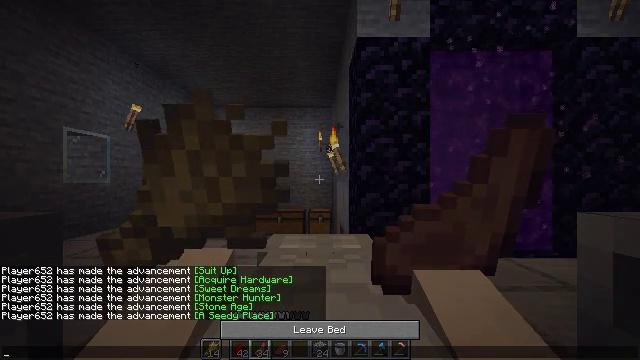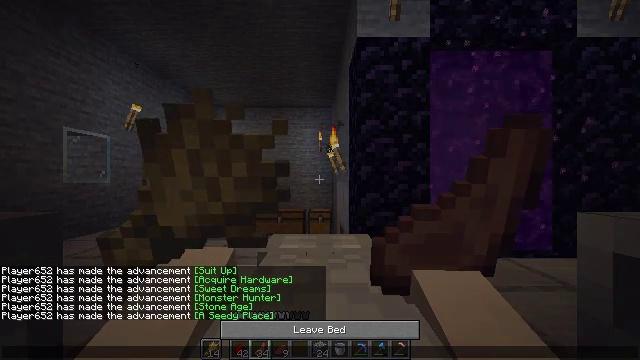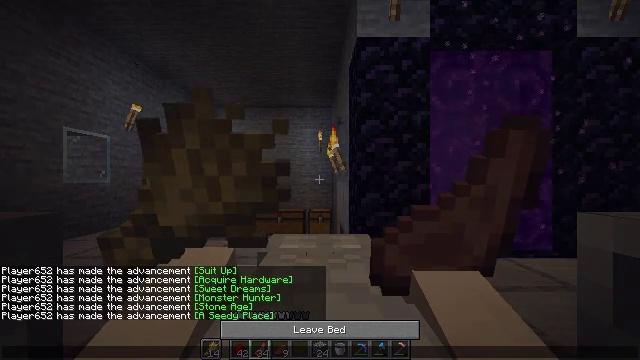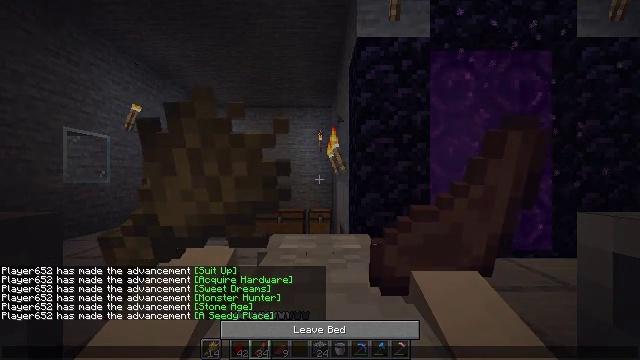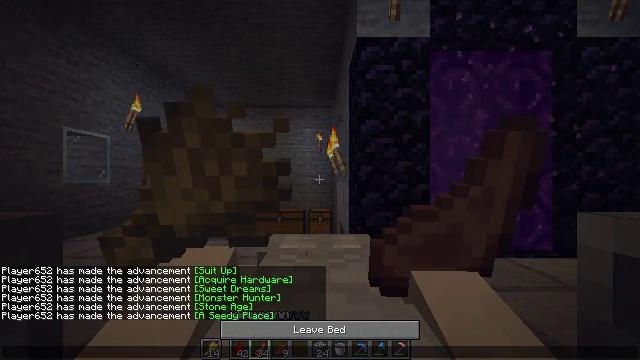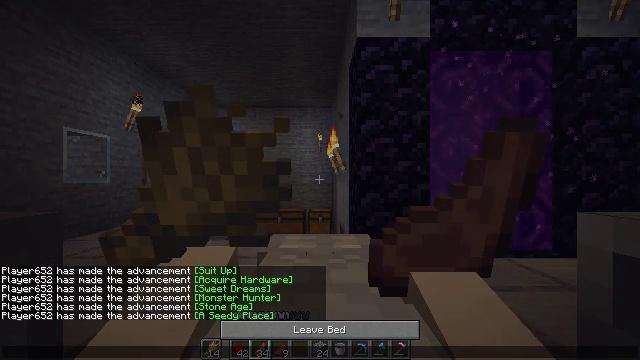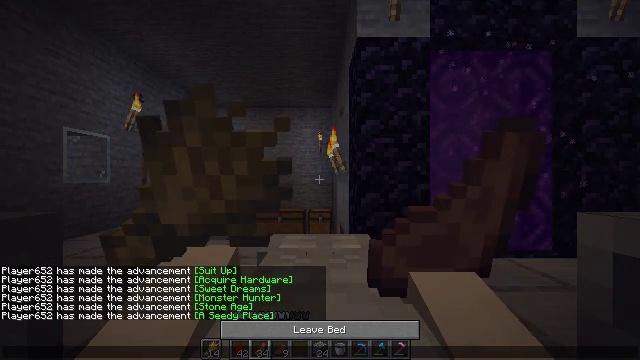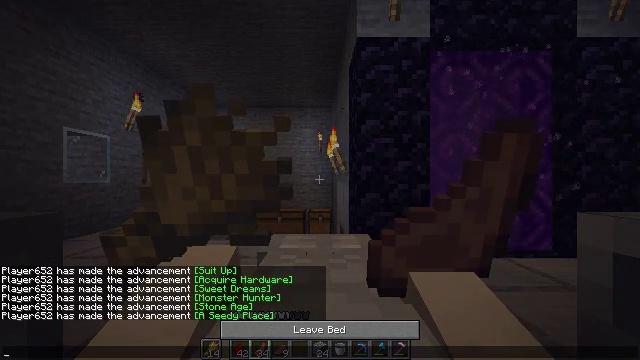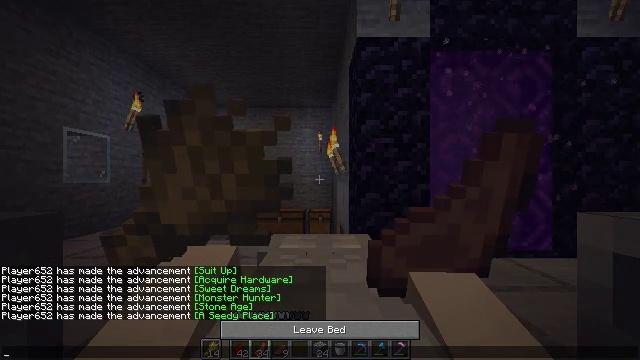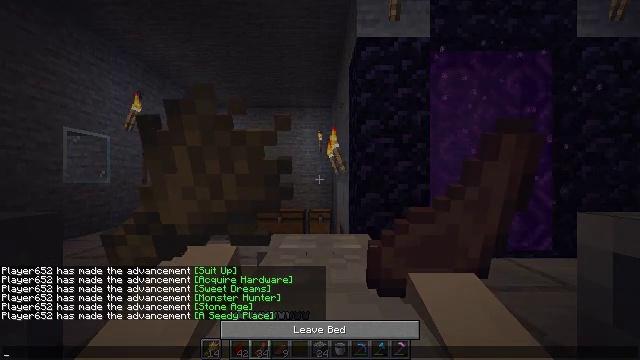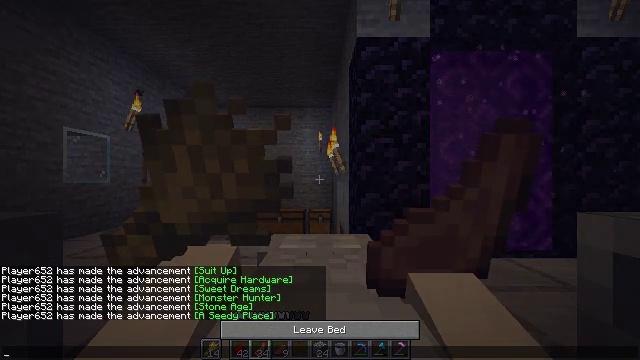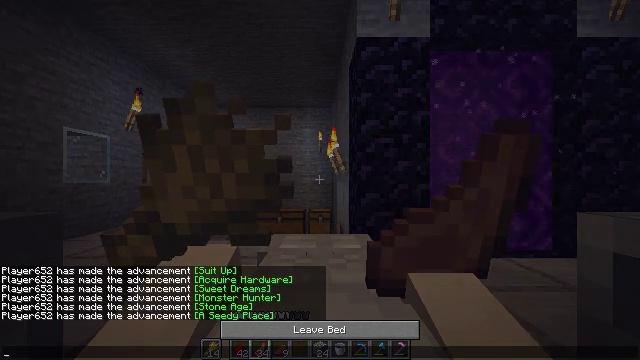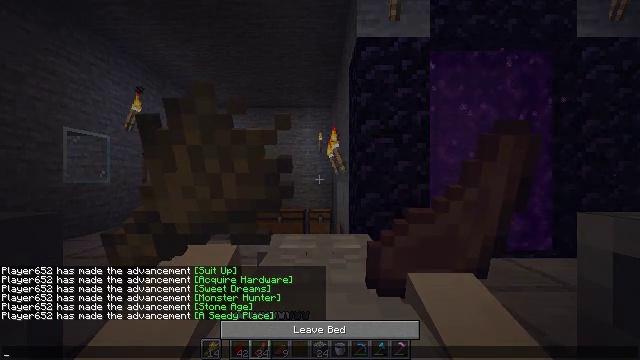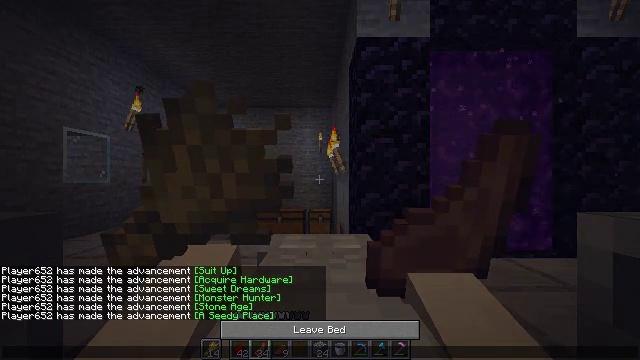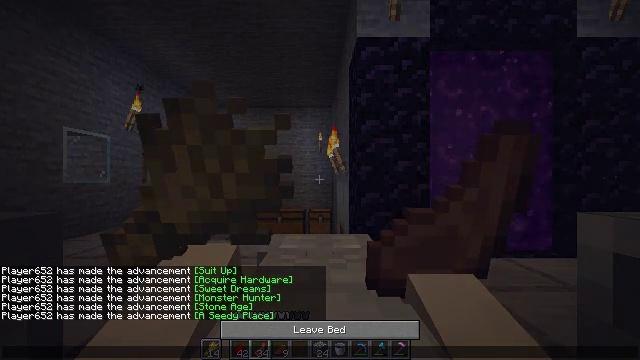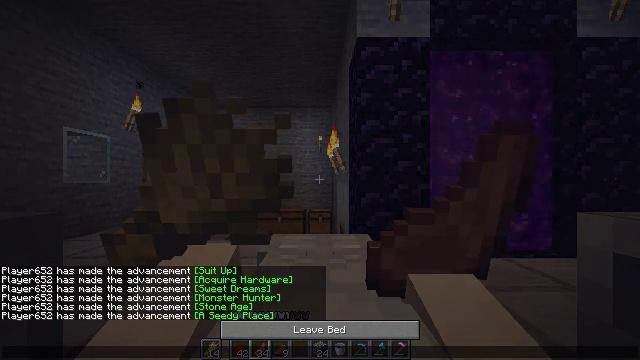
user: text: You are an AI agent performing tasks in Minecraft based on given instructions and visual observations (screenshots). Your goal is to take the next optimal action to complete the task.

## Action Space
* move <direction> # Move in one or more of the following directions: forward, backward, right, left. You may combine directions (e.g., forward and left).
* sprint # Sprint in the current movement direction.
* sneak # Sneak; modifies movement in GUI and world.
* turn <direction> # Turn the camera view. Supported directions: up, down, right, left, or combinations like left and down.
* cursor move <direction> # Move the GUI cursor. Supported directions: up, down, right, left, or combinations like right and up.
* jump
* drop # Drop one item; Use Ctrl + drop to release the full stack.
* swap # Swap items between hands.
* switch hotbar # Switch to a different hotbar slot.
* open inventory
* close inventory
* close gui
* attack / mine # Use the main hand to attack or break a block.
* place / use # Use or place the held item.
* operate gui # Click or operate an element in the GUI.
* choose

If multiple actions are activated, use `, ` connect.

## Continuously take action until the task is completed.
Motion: motion action
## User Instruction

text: Build a spruce fence using the crafting table.
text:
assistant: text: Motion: no_op
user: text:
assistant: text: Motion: no_op
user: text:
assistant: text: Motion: no_op
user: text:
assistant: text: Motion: no_op
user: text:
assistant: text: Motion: no_op
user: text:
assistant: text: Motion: no_op
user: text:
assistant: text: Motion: no_op
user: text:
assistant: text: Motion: no_op
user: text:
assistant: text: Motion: no_op
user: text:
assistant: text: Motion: no_op
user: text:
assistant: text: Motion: no_op
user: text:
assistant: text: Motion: no_op
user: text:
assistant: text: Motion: no_op
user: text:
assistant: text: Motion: no_op
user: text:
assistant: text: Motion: no_op
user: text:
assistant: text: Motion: no_op
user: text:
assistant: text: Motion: no_op
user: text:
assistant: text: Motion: no_op
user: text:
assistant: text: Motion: no_op
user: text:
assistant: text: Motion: no_op
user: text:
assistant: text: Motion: no_op
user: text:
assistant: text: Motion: no_op
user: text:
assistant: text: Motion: no_op
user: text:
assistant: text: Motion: no_op
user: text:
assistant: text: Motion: no_op
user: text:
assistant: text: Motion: no_op
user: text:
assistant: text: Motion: no_op
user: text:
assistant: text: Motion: no_op
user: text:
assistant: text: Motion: no_op
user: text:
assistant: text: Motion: no_op